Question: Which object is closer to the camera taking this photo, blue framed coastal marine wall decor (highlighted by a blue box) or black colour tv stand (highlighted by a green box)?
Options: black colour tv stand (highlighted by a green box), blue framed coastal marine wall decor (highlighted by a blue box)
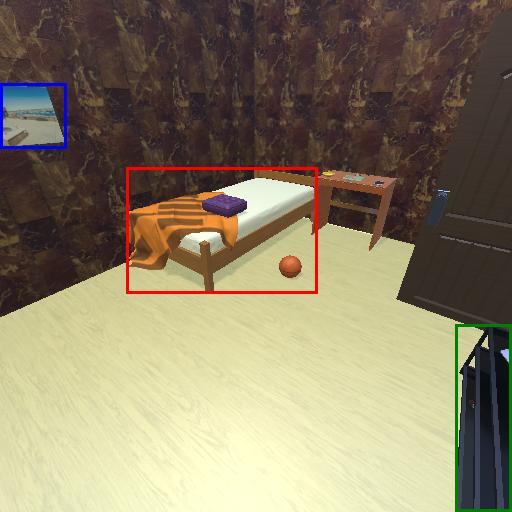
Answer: black colour tv stand (highlighted by a green box)